Field crop: maize
Growth stage: 2
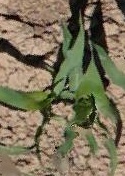
Species: maize